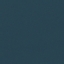
Land use / land cover class: SeaLake